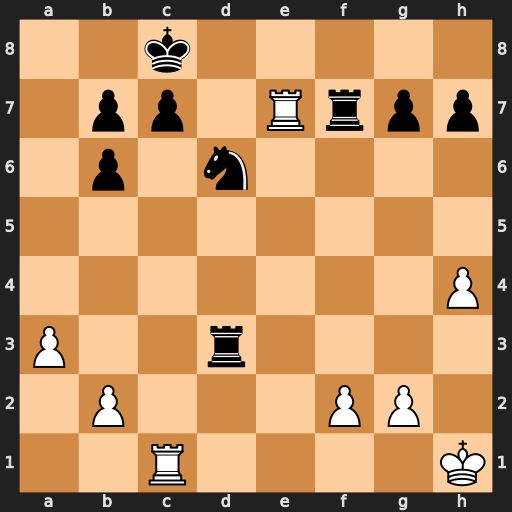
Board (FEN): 2k5/1pp1Rrpp/1p1n4/8/7P/P2r4/1P3PP1/2R4K
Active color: w
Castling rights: -
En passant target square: -
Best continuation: Rcxc7+ Kb8 Rxf7 Nxf7 Rxf7